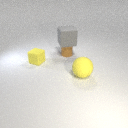
small brown rubber cylinder behind large yellow rubber sphere